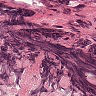
Metastatic tissue present: no